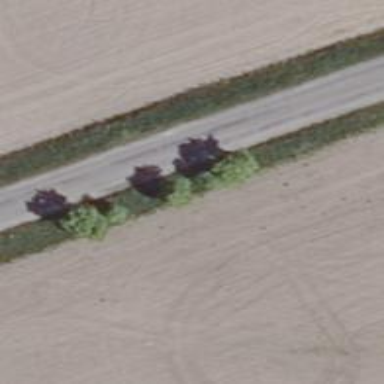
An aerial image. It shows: Mixed leaf-type row of trees.